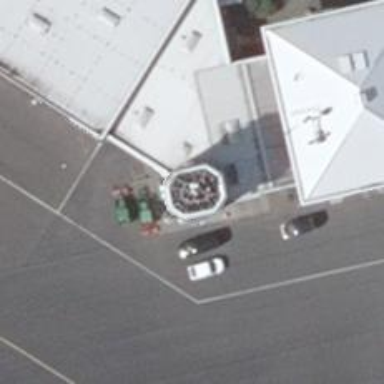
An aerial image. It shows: Tower located at the airport.